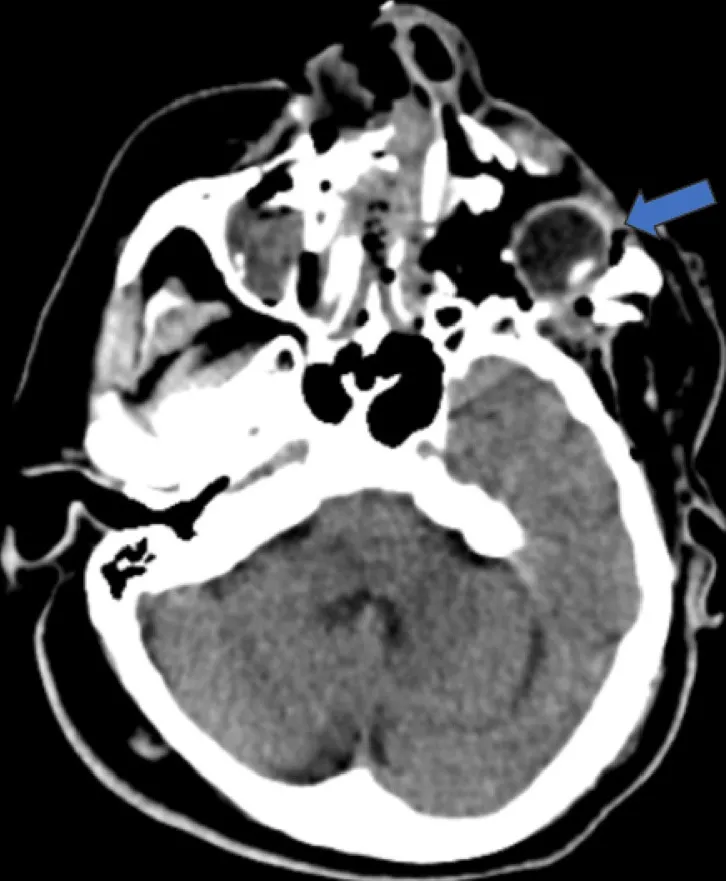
CT scan showing left globe luxation inferotemporally (blue arrow). The globe was intact.
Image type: radiology (ct)